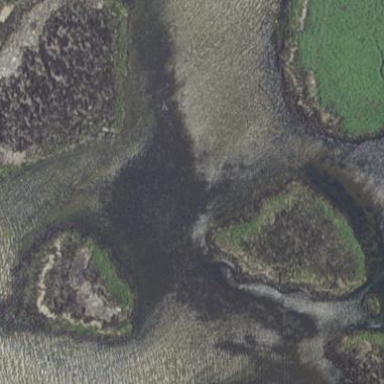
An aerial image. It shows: Wetland area.